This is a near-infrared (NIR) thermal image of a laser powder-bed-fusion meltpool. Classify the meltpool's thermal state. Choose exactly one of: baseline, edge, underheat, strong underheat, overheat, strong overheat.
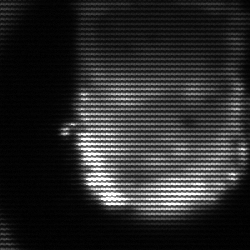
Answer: baseline